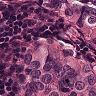
Metastatic tissue present: yes